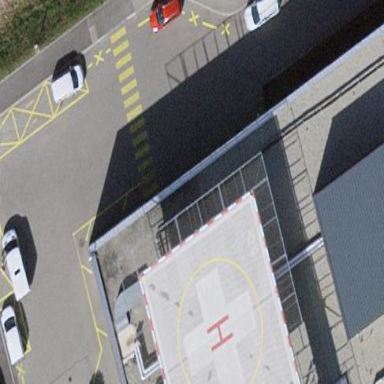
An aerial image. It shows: Image of helipad at airport.